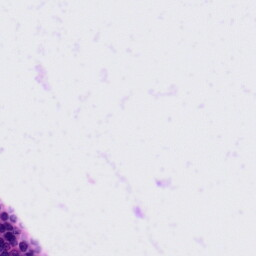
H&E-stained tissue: Tonsil